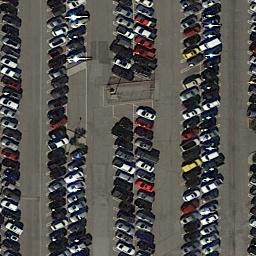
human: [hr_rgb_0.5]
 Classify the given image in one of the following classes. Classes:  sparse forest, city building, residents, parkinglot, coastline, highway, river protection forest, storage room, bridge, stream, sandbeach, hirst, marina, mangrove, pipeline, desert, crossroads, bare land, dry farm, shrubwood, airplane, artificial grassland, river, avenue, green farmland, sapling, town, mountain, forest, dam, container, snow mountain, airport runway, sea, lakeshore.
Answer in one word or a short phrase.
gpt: parkinglot